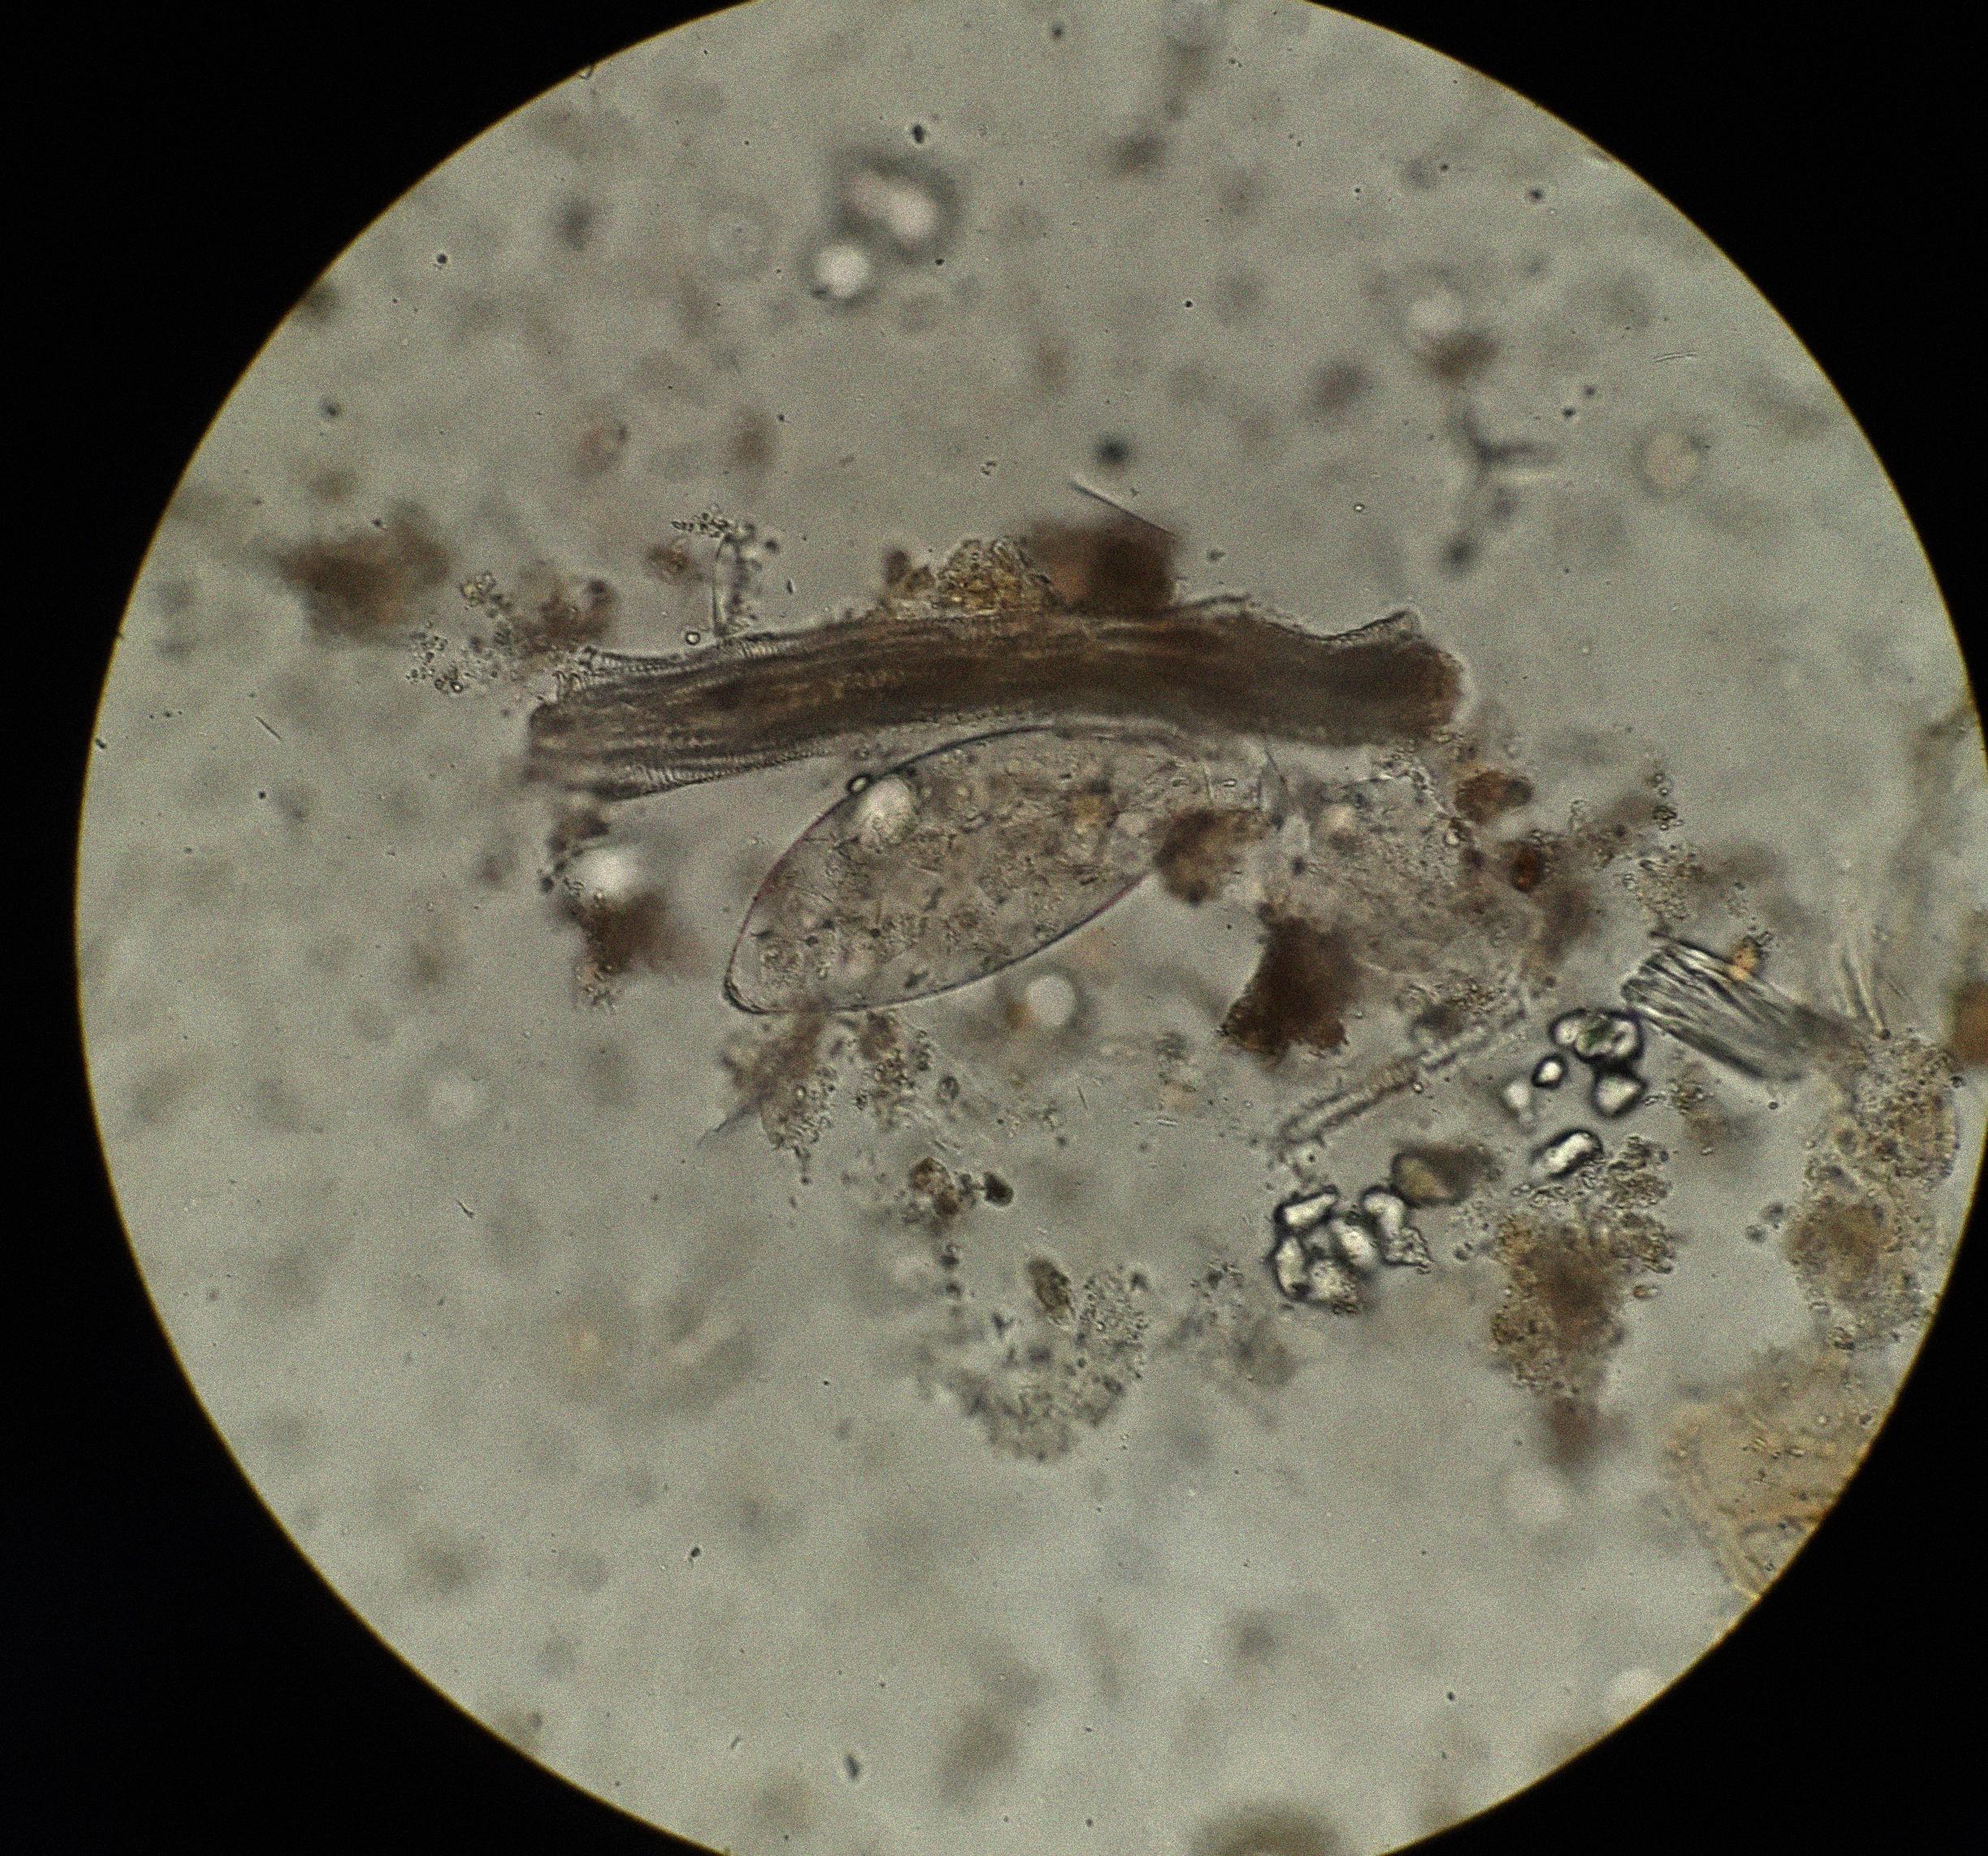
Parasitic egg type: Fasciolopsis buski